Question: How can I make a color chooser for text to use in my cocoa app? I am trying to get the same color selection menu like used on microsoft word. Would this be a popup button or color well or what?

Thanks!
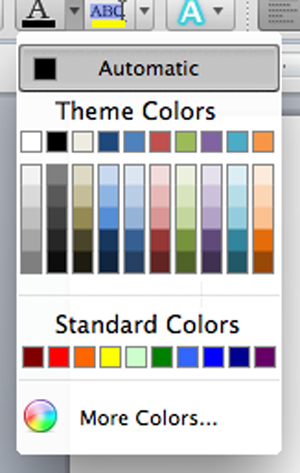
Answer: I would personally recommend that you don't emulate Microsoft's UI. It looks very un-Mac-like and you can do better.
You could implement something like this as a popup button and in the button's menu, use custom views for the various color picker sections. Apple's <URL> example code shows how to use custom views in menu items.